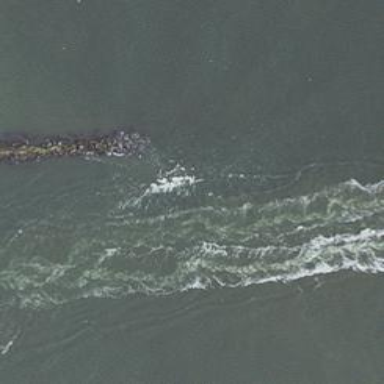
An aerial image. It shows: Breakwater structure.